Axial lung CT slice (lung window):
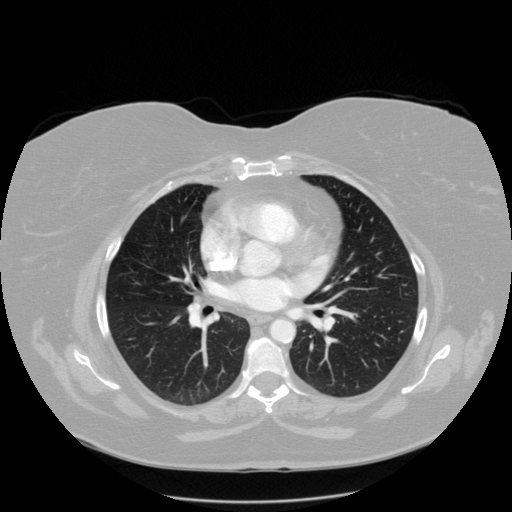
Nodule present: no